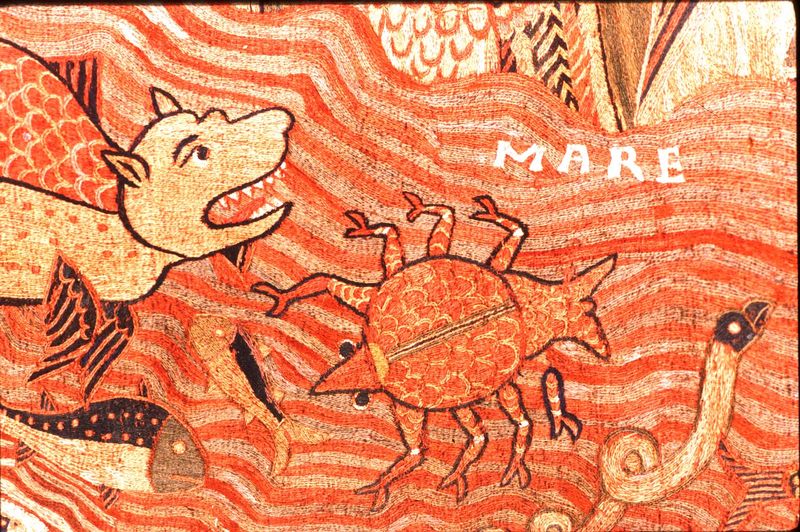
Titel: Wandteppich mit der Schöpfungsgeschichte, Tapiz de la Creación
Standort: Gerona, Kathedrale (EU - E)
Schlagwörter: flügel, meer, wasser, orange, weiss, zeichnung, rot, tier, tiere, malerei, wand, stein, bild, boot, schuppen, beine, schrift, wellen, modern, linien, angst, foto, krabbe, scheren, buch, druck, grafisch, furcht, schlange, fisch, zähne, maul, mittelalter, textil, ungeheuer, drachen, fische, krebs, meerestiere, unterwasser, lebewesen, seeschlange, grauen, fotograpgie, bind, #, mare, krbs